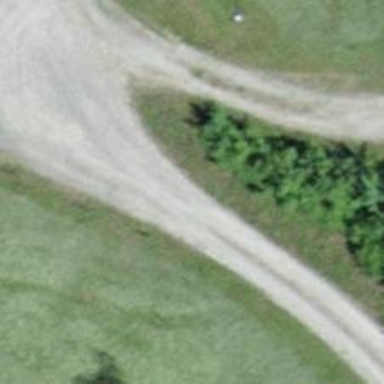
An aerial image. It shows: Track road made of fine gravel.